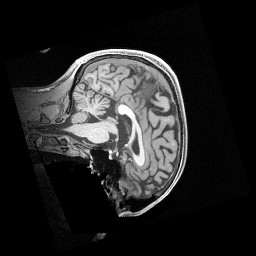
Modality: T1w
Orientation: sagittal
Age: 29
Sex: male
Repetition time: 2.4 s
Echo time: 0.00222 s